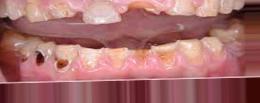
Condition: Caries